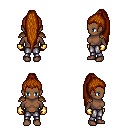
a pixel art fantasy rpg character, female body template, human, dark skin, leather shoulder armor, metal pants, brunette extra-long topknot hairstyle, gold gloves, four views (front, back, left, right), 2x2 character sprite sheet, small pixel art, hard edges, no anti-aliasing